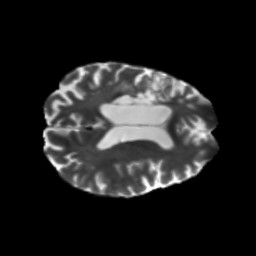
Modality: T2w
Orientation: axial
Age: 68
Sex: female
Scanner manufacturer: siemens
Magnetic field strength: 3 T
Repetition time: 5.47 s
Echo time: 0.0854 s